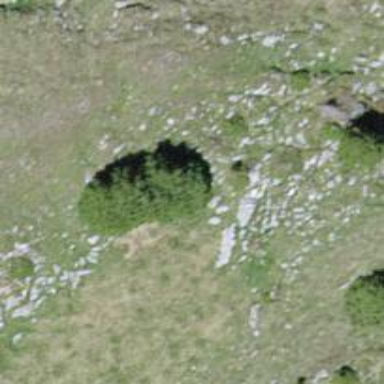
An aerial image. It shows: Needle-leaved tree in its natural environment.